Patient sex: F
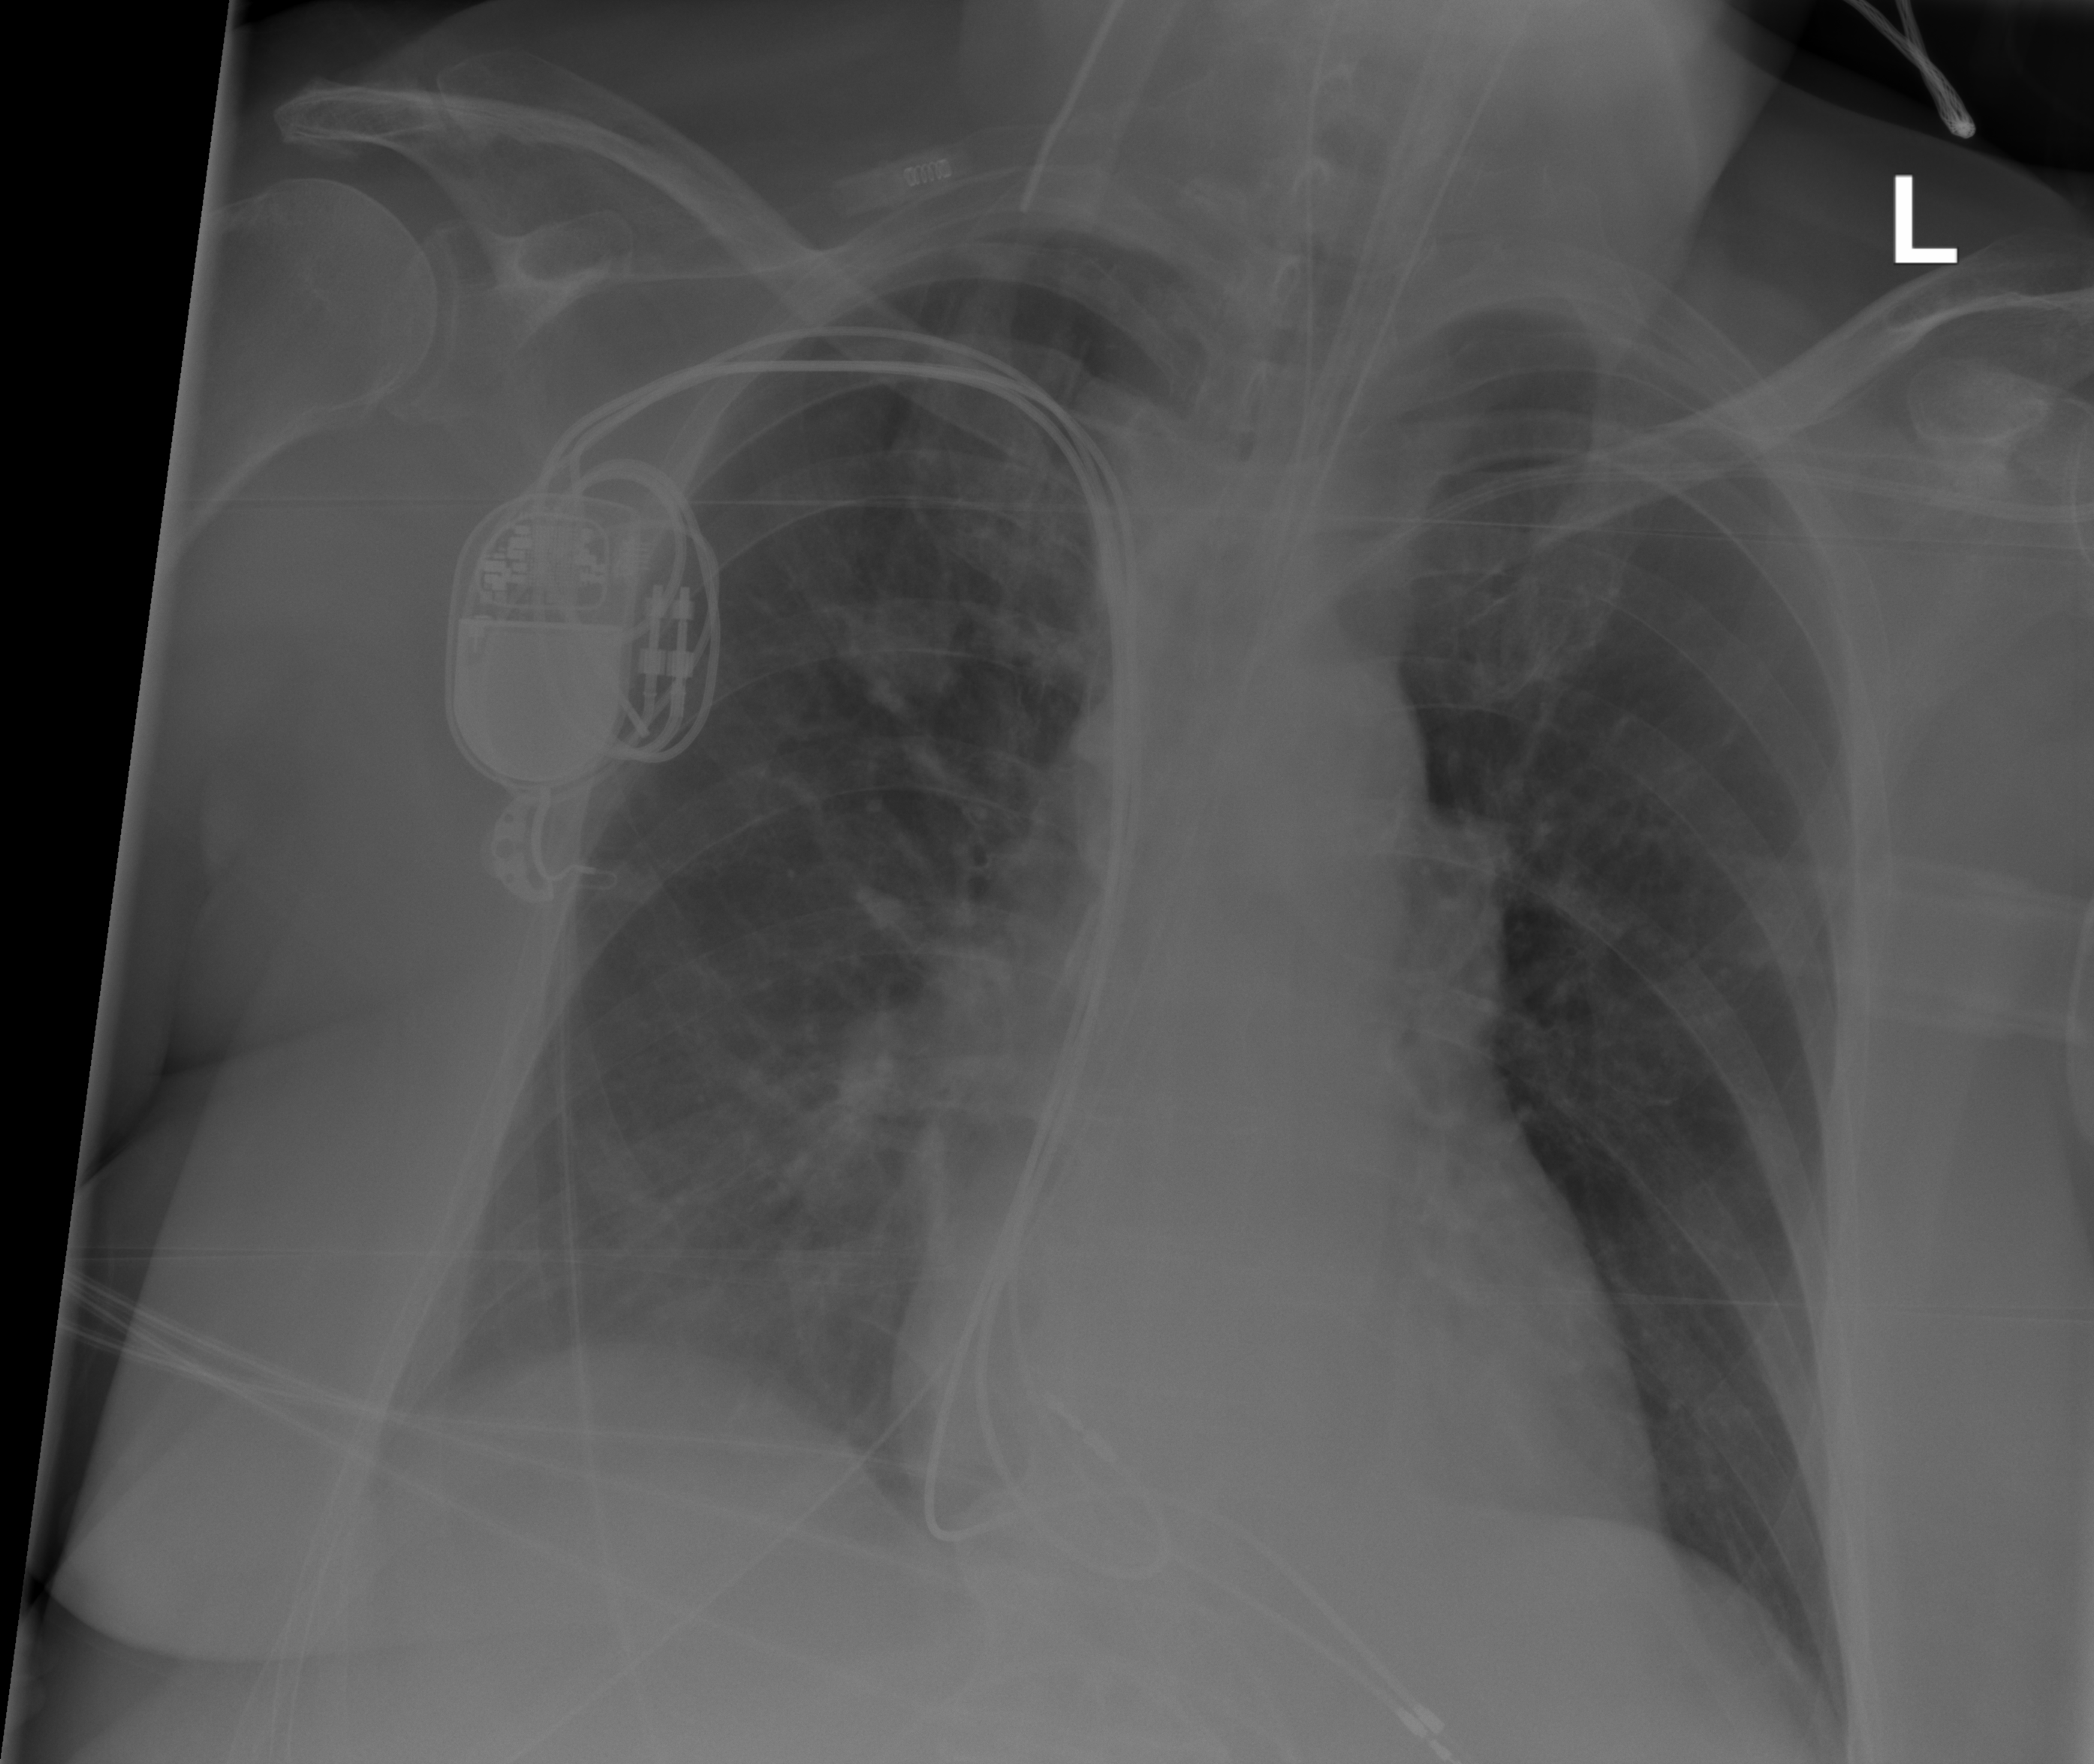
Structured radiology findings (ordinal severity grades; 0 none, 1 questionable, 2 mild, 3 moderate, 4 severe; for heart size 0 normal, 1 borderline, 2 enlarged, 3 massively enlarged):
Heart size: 0
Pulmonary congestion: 0
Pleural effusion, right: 2
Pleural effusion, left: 0
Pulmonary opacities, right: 0
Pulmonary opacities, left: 0
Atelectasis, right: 2
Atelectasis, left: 0